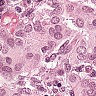
Metastatic tissue present: yes